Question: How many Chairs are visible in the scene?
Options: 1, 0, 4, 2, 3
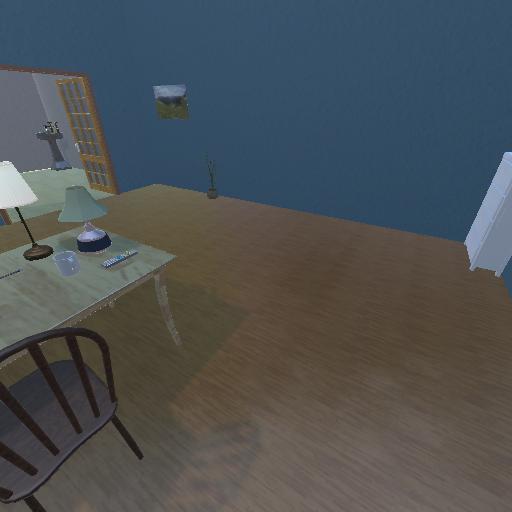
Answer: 1